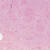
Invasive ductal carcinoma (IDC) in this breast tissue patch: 0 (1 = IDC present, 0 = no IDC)